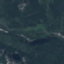
Land use / land cover: HerbaceousVegetation